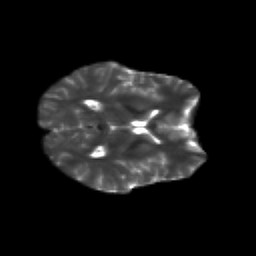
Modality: T2w
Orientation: axial
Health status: healthy
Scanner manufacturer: siemens
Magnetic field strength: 3 T
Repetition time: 12 s
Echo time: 0.092 s